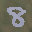
Label: 8